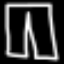
Label: pants